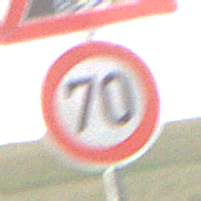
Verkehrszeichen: Geschwindigkeit70
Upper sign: BeweglicheBruecke
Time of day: Night
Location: Outdoor (Nature)
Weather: Overcast
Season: NotSpecified
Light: Artificial